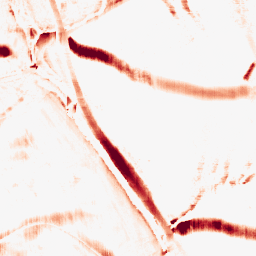
Category: morphological
Decomposition family: morphological_rect
Decomposition parameters: operation: opening
width: 10
height: 20
Upsampling method: regularized
Upsampling parameters: scale: 2
lambda_reg: 0.001
Upsampling scale: 2